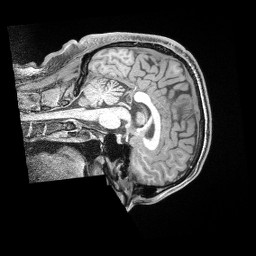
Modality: T1w
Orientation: sagittal
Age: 33
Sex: male
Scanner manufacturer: siemens
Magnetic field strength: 3 T
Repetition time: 2 s
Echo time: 0.00211 s